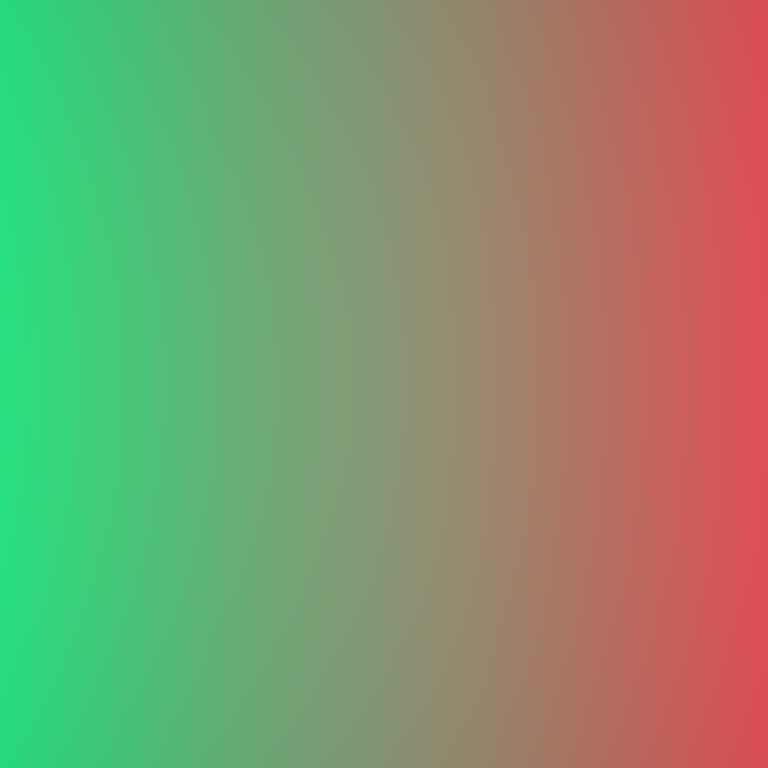
Abstract light effect, smooth gradient from vibrant green to rich red, calm atmosphere, soft blend, no room, no furniture, no objects.